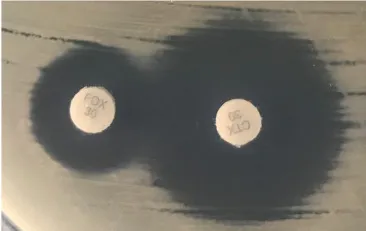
A cefoxitin disk (left) placed adjacent to a cefotaxime disk (right).
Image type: medical_photograph (skin_photograph)